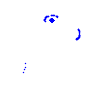
Particle: pion